Question: I'm guessing it is using a custom 'NSWindow, NSTextField, NSSecureTextField, NSButton'? I don't necessarily want to replicate it, I would just like to know what would be involved in customizing my app's UI to this level.

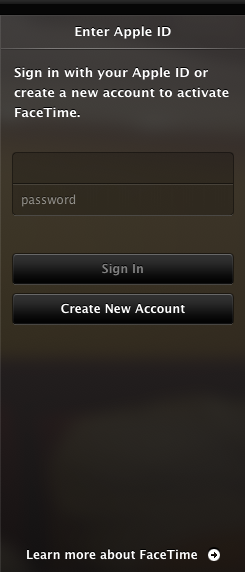
Answer: The window itself could be a HUD-style panel, which you can get in IB without subclassing anything. It looks like there's a bit of custom background to it, unless it's just faintly showing something behind it; if it is a custom background, a custom view as the content view could do that job.
The separator could be an image view or a custom view.
The static text fields can be done without subclassing. Just change the text color.
The editable text fields, both the regular one and the secure one, you would need to subclass. I have no idea how you would do that.
The follow-link button is a mix of custom drawing and a standard image. Start with the 'NSImageNameFollowLinkFreestandingTemplate' image; draw that, then fill an empty path with white using the source-in blend mode.
The other two buttons are customized, probably using custom cells in order to override the background without overriding the text drawing.